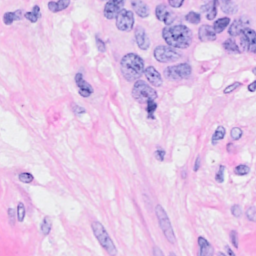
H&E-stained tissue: Breast